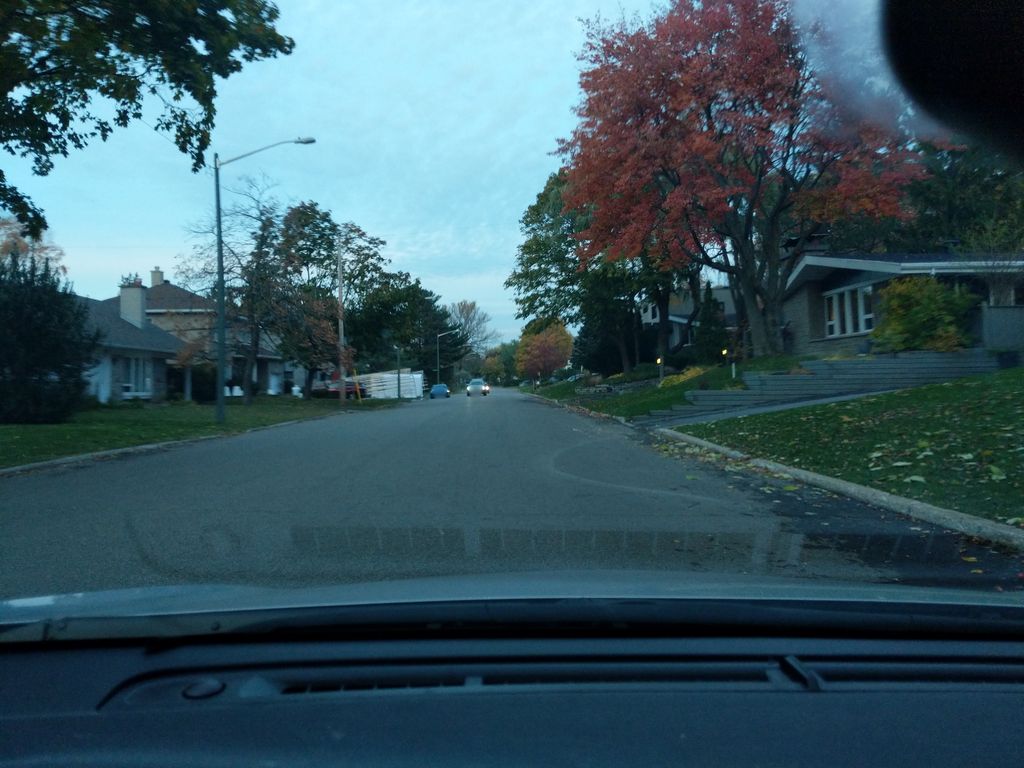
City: quebec_city